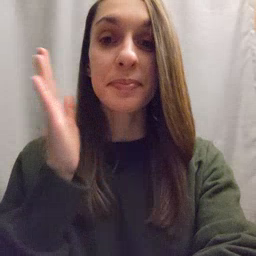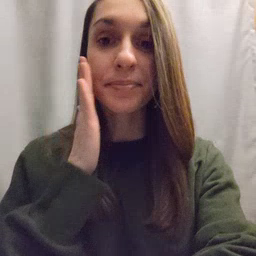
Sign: bee